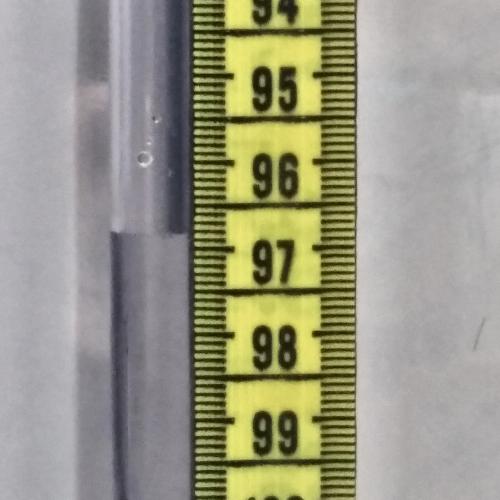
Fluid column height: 96.8 cm